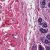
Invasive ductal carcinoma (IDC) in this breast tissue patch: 0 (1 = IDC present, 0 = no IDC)